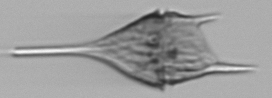
Label: Tripos_lineatus